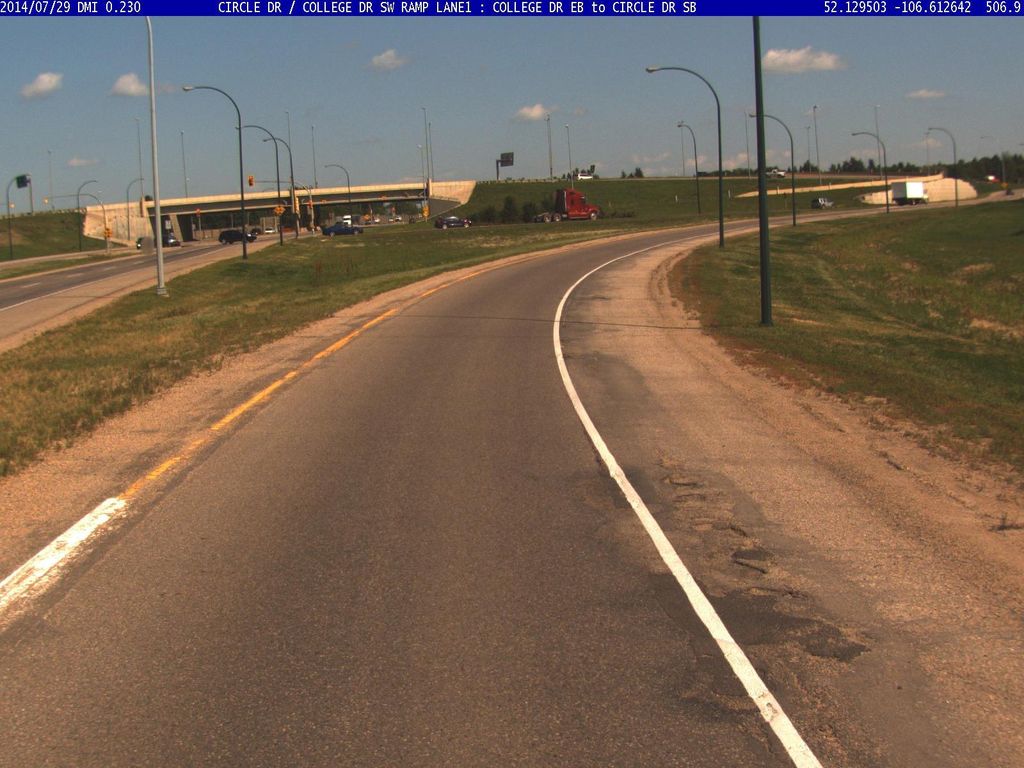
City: saskatoon